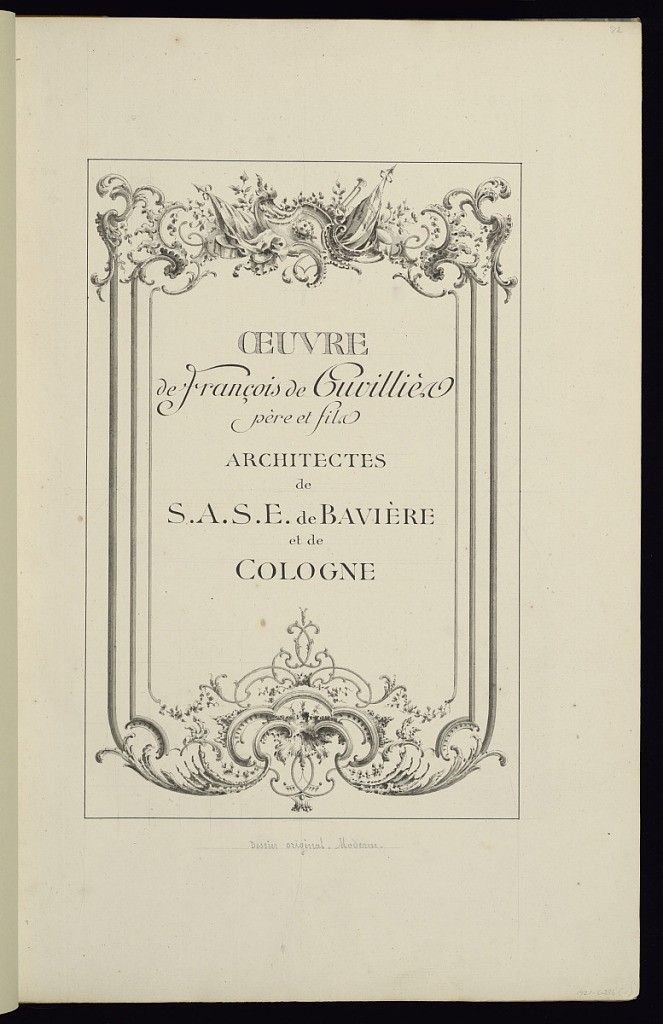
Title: Title Page
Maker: François de Cuvilliés the younger, German, 1731 - 1777
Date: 19th century
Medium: Pen and ink, brush and wash on paper
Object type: Drawing
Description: Title page by an anonymous designer for a miscellaneous volume with prints after François de Cuvilliés the Elder and the Younger.  Ornamental text within a decorated frame topped with an armorial trophy.